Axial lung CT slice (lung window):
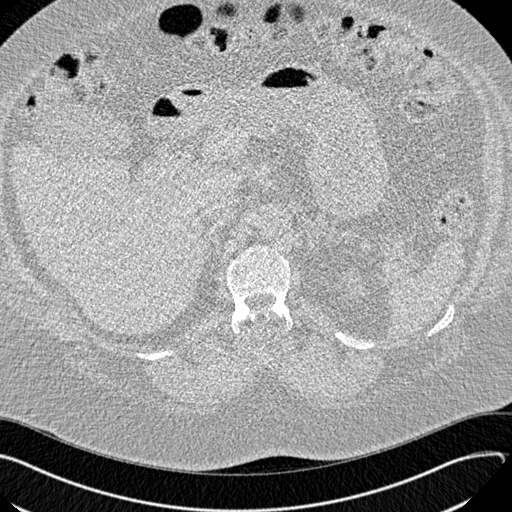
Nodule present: no